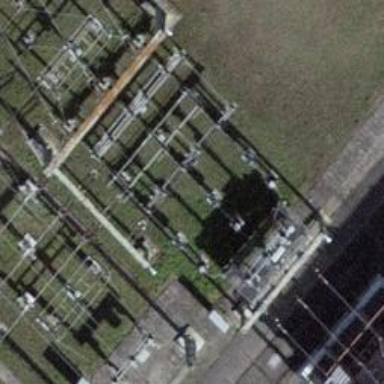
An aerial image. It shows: Power line with three cables.